Question: <URL>
This is a slider using the cycle2 plugin, instead of rotating between images, this rotates between divs. 'div.content-slide'
This works fine in all browsers, even IE8!! but try it in Safari, it doesn't like it.
When I disable cycle2, this happens (in Safari)

This shows that when cycle2 doesn't initialise, the layout of the panels maintains. So isn't a layout/CSS issue as far as I can tell.
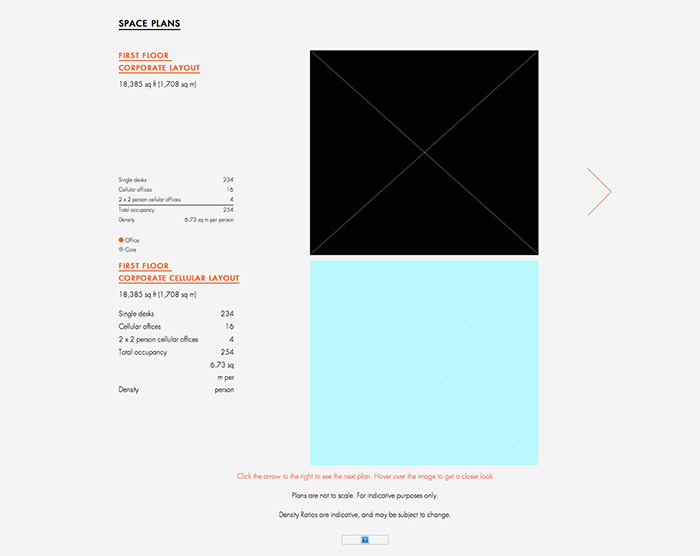
Answer: You were right in some way, but to fix this issue you still have to look for the css way.
In your css file 'main.css'
Add one line like below:
'''
#space_plans .cycle-slideshow .content-slide {
height: 100%;
width: 100%; //Add this
position: relative;
}
'''
The problem is that the slider plugin stopped Safari from inheriting width from parent or calculating from child content.